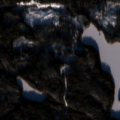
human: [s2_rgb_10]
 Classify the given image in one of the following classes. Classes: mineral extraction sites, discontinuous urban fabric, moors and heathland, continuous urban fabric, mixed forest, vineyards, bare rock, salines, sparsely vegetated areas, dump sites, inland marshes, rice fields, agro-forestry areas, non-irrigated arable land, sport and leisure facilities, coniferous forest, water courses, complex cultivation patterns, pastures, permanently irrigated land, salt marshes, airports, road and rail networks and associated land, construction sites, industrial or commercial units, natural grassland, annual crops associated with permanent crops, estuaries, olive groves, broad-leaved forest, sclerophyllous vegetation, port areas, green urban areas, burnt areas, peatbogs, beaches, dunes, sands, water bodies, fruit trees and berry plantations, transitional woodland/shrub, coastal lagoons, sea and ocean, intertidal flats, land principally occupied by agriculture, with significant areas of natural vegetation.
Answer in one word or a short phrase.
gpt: coniferous forest, mixed forest, transitional woodland/shrub, water bodies